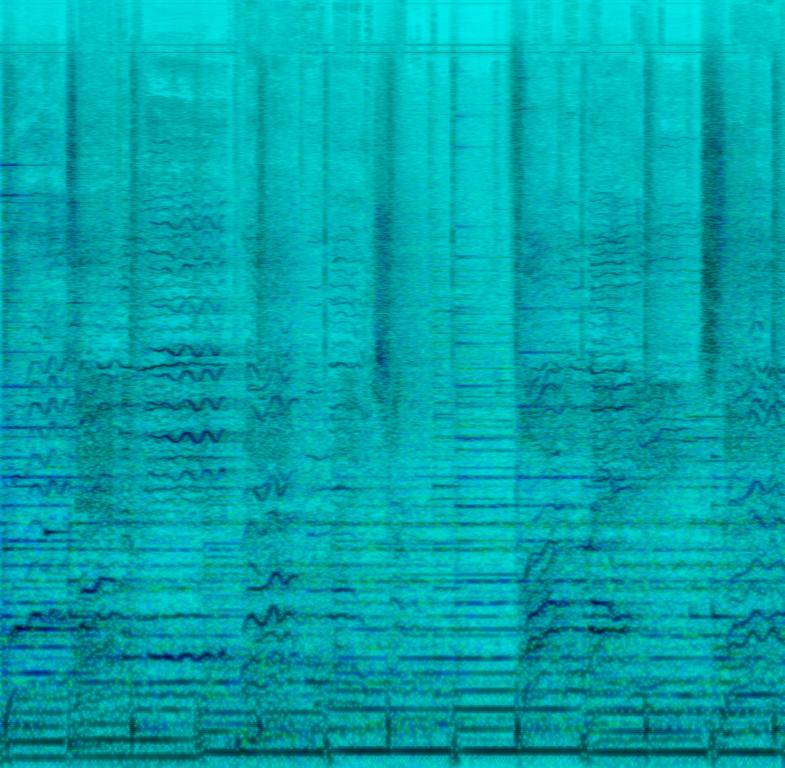
This audio contains a simple drum groove along with a bassline playing long notes. A piano and keyboard are playing chords and melodies panned to the left and right side of the speakers. Male voices are singing a melody together. Some in the mid and high range and one as a bass voice. This audio may be playing at a celebration event.